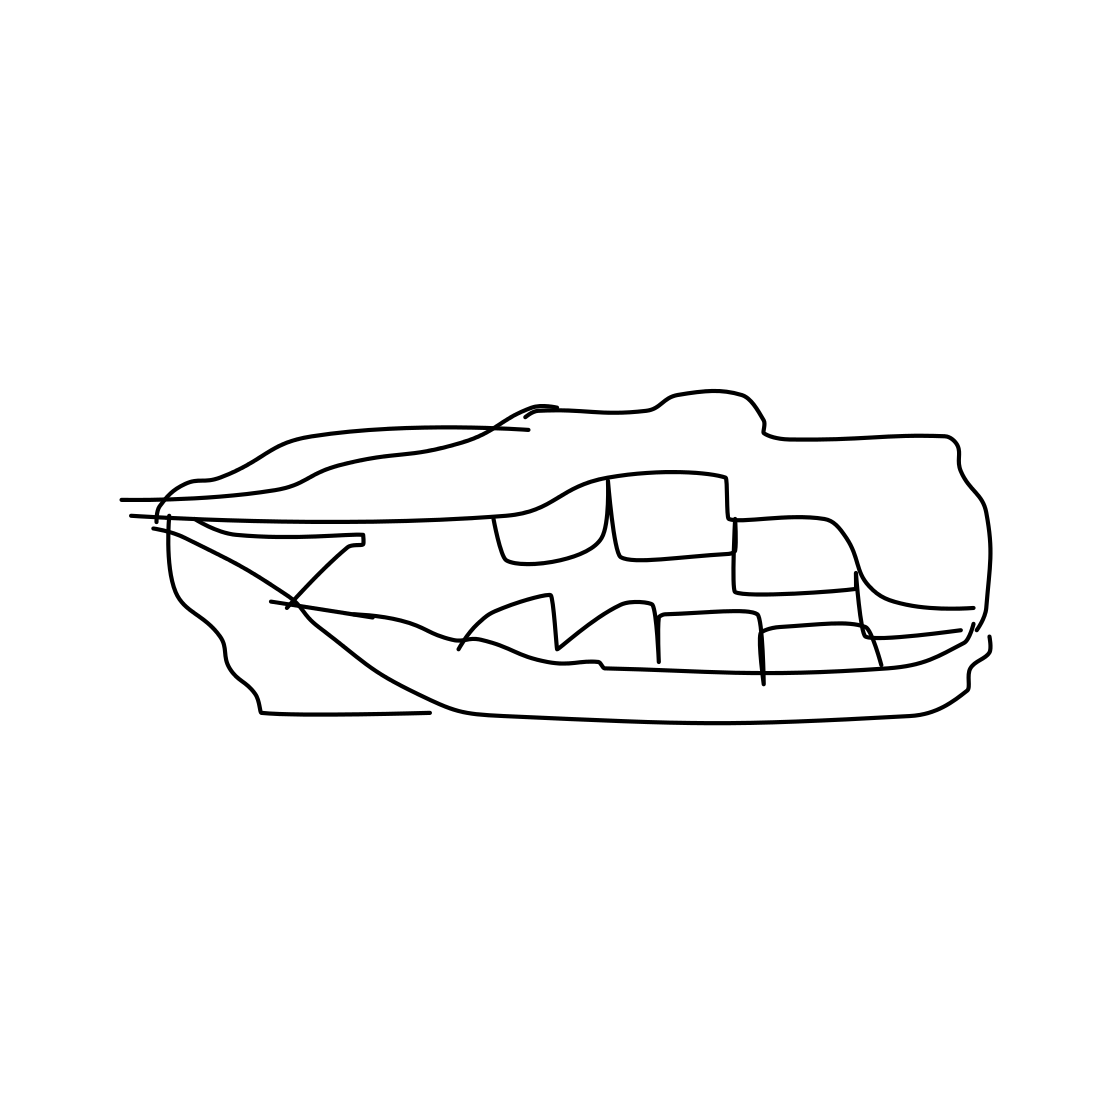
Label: mouth